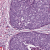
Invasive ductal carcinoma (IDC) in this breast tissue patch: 0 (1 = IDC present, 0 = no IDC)